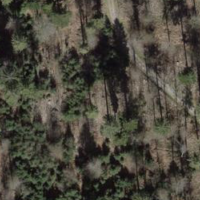
EUNIS habitat code: 43
Species observed at this site:
Petasites albus